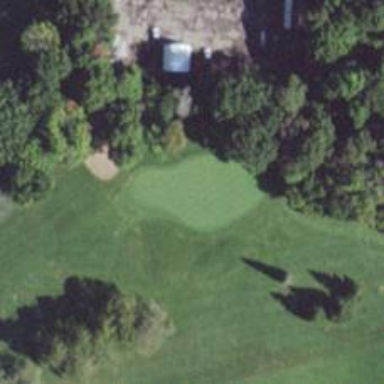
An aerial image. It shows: View of golf hole.